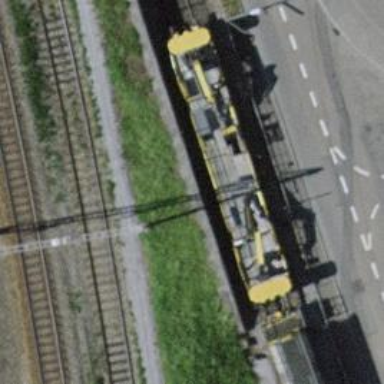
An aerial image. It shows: Railway switch.